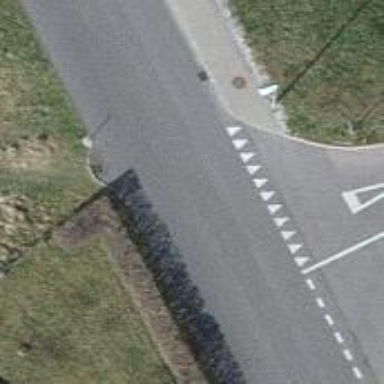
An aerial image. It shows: Tertiary road with asphalt surface and sidewalk on the left side.